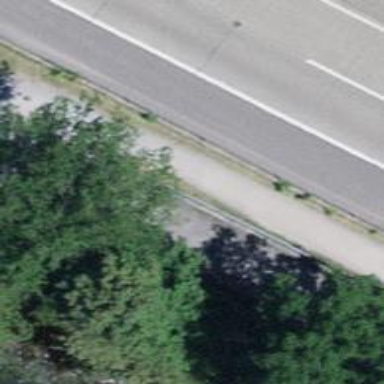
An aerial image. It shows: Footway with surface of fine gravel.